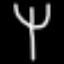
Label: fork